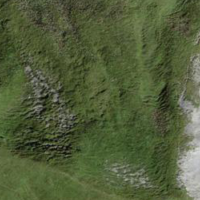
EUNIS habitat code: 26
Species observed at this site:
Vaccinium vitis-idaea